Interaction volume radius: 10 \u00c5
Interaction volume height: 15 \u00c5
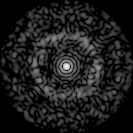
Disorder parameter: 0.8252